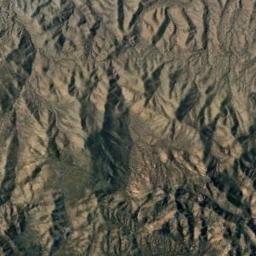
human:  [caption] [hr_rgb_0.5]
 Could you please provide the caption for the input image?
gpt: The mountain is jagged and rough .

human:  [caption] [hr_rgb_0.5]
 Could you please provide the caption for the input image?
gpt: The mountain is full of black soil .

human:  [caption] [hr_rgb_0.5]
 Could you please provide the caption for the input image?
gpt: The folded mountain consists of a number of ridges and valleys and its rocks are yellow .

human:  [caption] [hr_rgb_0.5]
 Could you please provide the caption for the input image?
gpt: You can see the veins of the mountain clearly .

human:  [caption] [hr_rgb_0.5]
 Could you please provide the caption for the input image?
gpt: There are many ridges on the brown mountain .